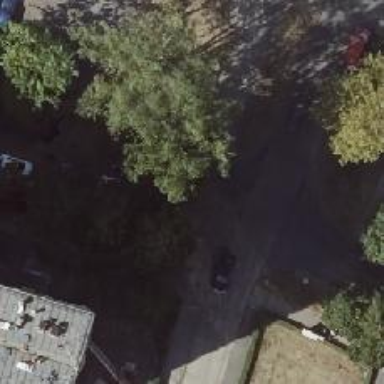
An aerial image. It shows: Sidewalk.